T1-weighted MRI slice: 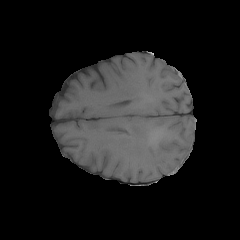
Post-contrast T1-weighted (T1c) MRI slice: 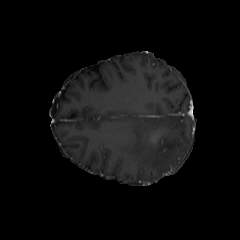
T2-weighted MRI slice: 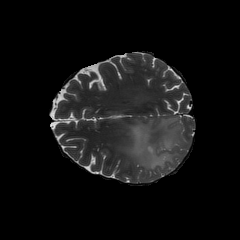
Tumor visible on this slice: yes